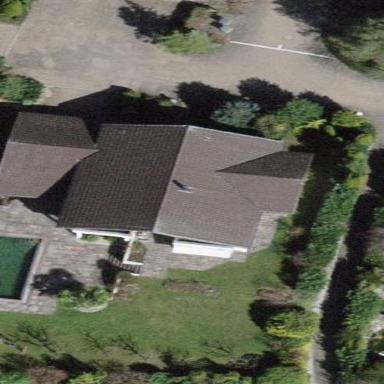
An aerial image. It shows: Simple and straightforward house.